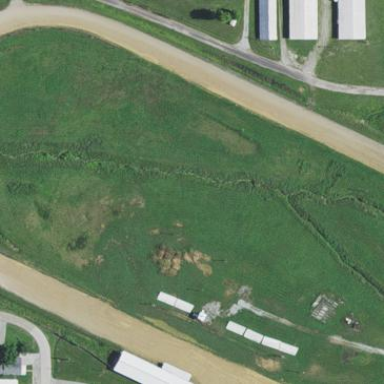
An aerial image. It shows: Dirt raceway for motor sports.